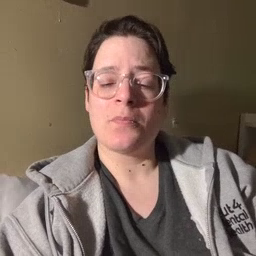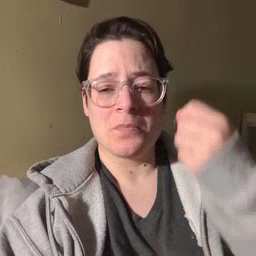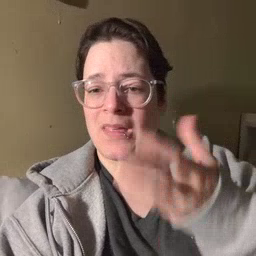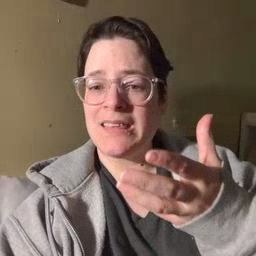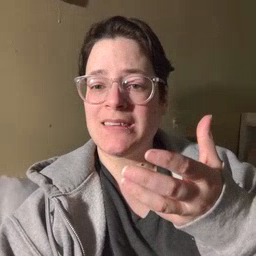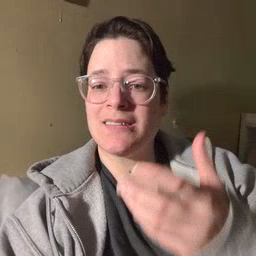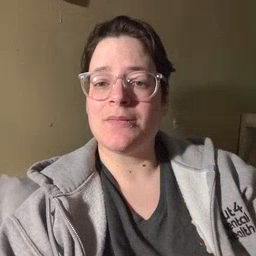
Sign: many